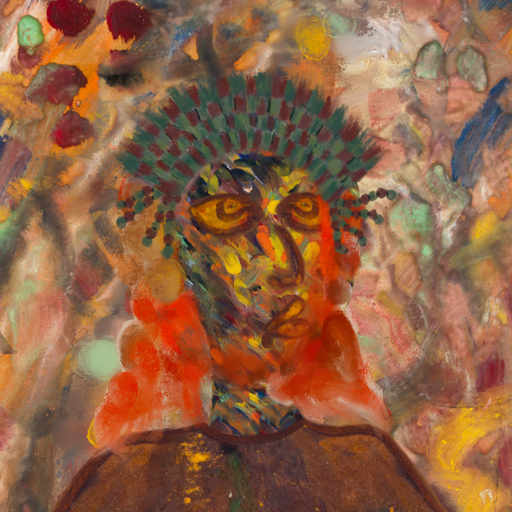
Background: Mother_And_Son_Mother, Head And Neck Side: An_Impression, Face Side: Comrade, Bust: Comrade, Hair Side: Rupkatha, Head Accessory: After_Raid_Crown, Second Necklace: Blank, Necklace: Blank, Baby: Blank